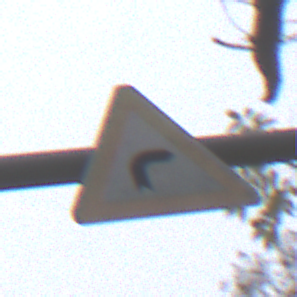
Verkehrszeichen: KurveRechts
Umgebung: Outdoor, Nature
Tageszeit: Midday
Wetter: Overcast
Licht: Natural
Jahreszeit: Autumn
Kontrast: LowContrast